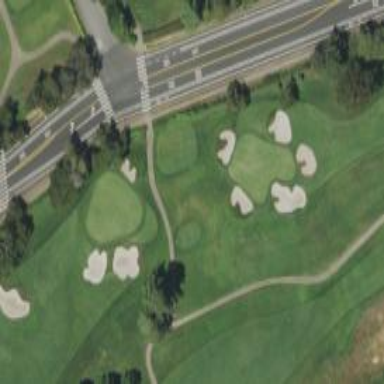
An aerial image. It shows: Path designated for golf carts.